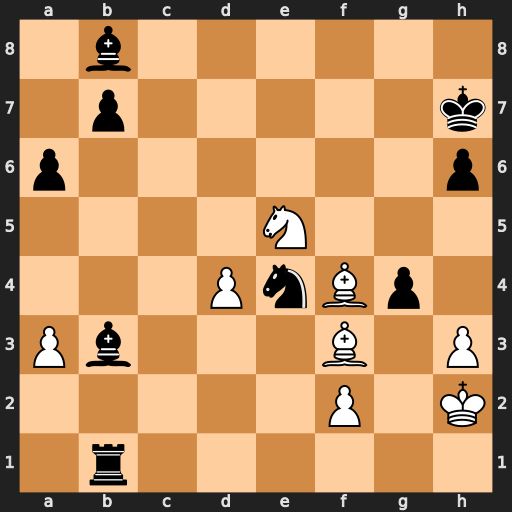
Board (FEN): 1b6/1p5k/p6p/4N3/3PnBp1/Pb3B1P/5P1K/1r6
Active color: w
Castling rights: -
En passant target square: -
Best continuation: Bxe4+ Kg7 Bxb1